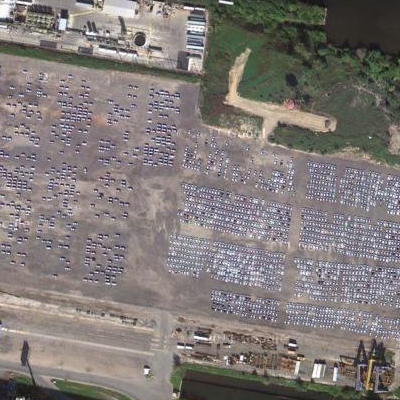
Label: gParking